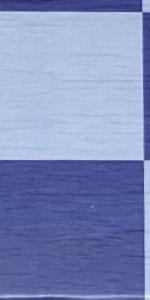
Label: Empty